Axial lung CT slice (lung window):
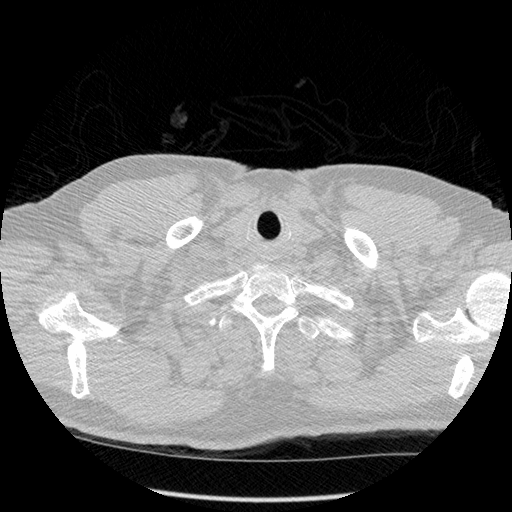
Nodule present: no